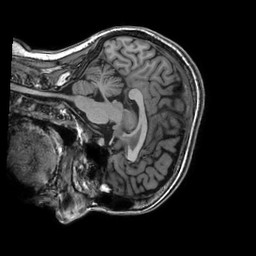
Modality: T1w
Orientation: sagittal
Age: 22
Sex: female
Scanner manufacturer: ge
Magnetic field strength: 3 T
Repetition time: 0.00878 s
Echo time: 0.003796 s